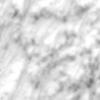
Label: no_change